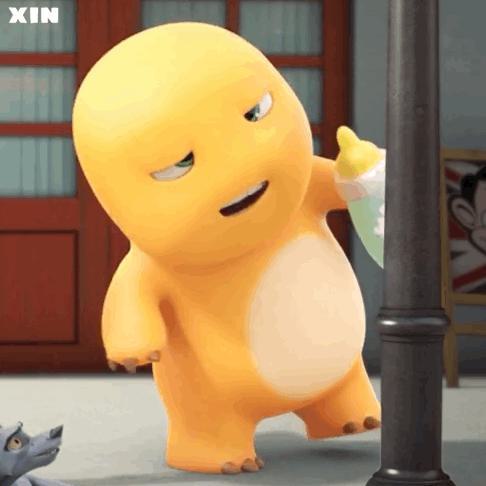
Label: nailong